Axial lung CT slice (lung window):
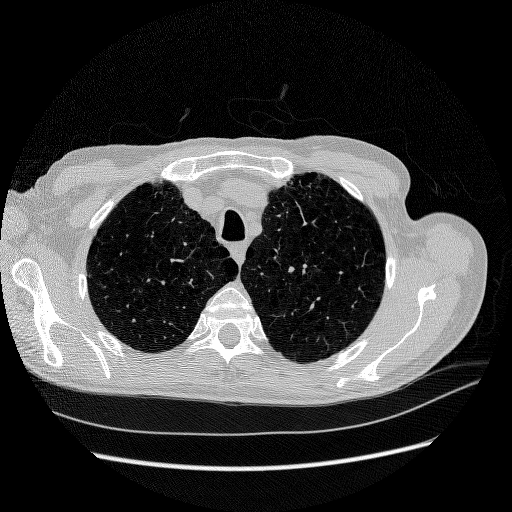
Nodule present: no